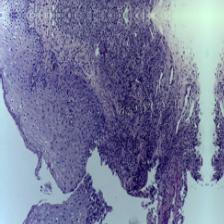
Diagnosis: OSCC